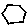
Label: hexagon